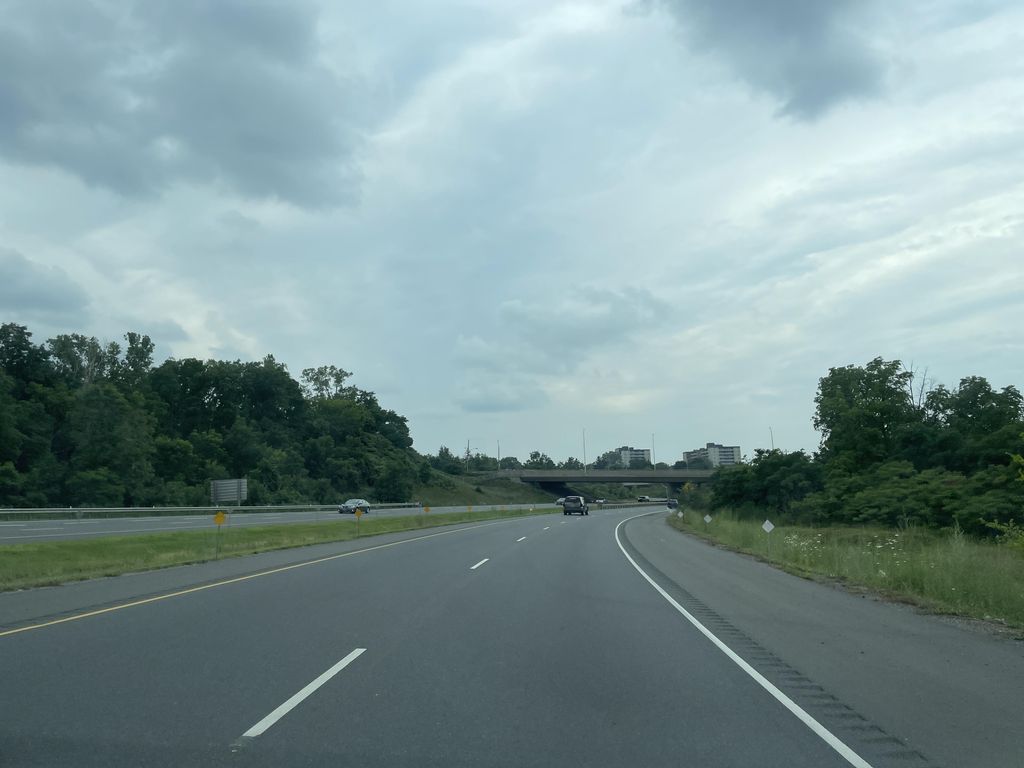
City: hamilton